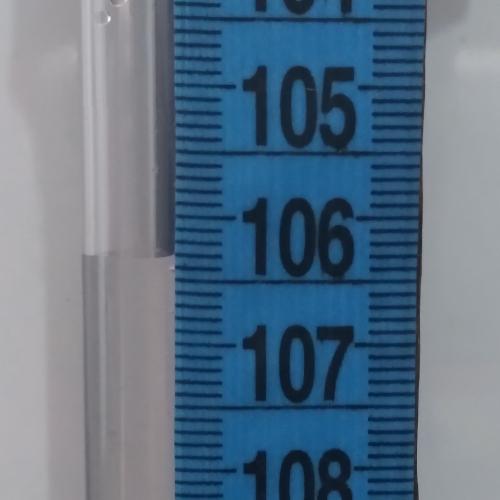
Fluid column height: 106.3 cm